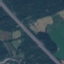
Land use / land cover class: Highway